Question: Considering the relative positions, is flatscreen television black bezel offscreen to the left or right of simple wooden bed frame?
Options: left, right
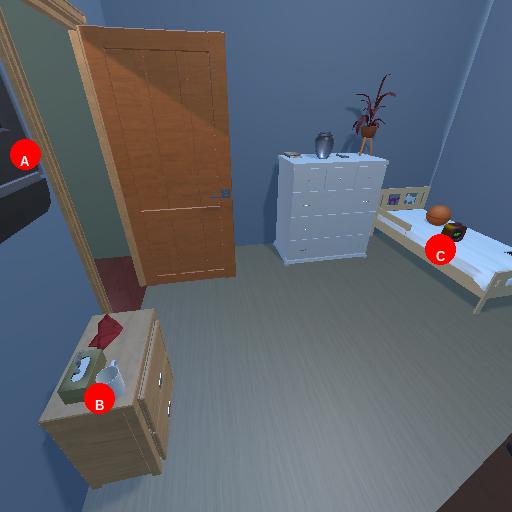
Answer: left